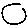
Label: cat